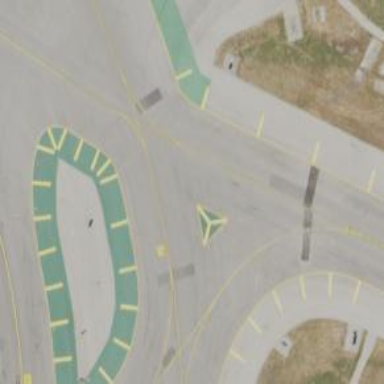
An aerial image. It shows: View of taxiway at the airport.